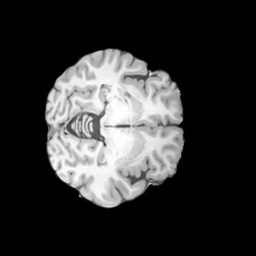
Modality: T1w
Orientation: axial
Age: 20
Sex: female
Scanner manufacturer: siemens
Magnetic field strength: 3 T
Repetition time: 2 s
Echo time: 0.0024 s